Field crop: maize
Growth stage: 2
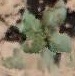
Species: datura